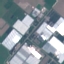
Land use / land cover: Industrial